【题型】证明题　【知识点】解析几何　【难度】medium
如图，已知$A(6,6\sqrt{3})$，$B(0,0)$，$C(12,0)$，直线$l:(k+\sqrt{3})x-y-2k=0$．

\vspace{0.2cm}
\noindent (1)证明直线$l$经过某一定点，并求此定点坐标；
\noindent (2)若直线$l$等分$\triangle ABC$的面积，求直线$l$的一般式方程；
\noindent (3)若$P(2,2\sqrt{3})$，李老师站在点$P$用激光笔照出一束光线，依次由$BC$（反射点为$K$）、$AC$（反射点为$I$）反射后，光斑落在$P$点，求入射光线$PK$的直线方程．

\vspace{0.2cm}
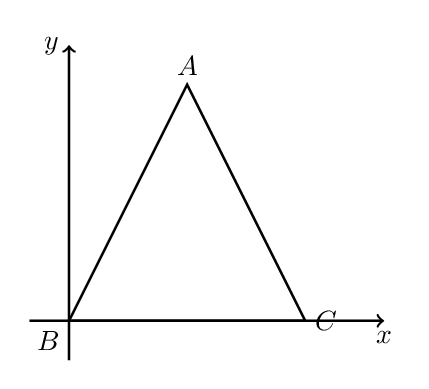
【解答】

\noindent \textbf{【答案】} (1)证明见解析，定点坐标为$\boldsymbol{(2,2\sqrt{3})}$；
\noindent (2)$\boldsymbol{\sqrt{3}x+17y-36\sqrt{3}=0}$；
\noindent (3)$boldsymbol{2x+\sqrt{3}y-10=0}$．

\vspace{0.2cm}
\noindent \textbf{【分析】} （1）整理得到$k(x-2)+(\sqrt{3}x-y)=0$，从而得到方程组，求出定点坐标；
\noindent （2）求出定点$P(2,2\sqrt{3})$在直线$AB$上，且$|AM|=8$，由$S_{\triangle AMD}=\dfrac{1}{2}S_{\triangle ABC}$得到$|AD|=\dfrac{3}{4}|AC|=9$，设出$D(x_0,y_0)$，由向量比例关系得到$D$点坐标，得到直线方程；
\noindent （3）作出辅助线，确定$P$关于$BC$和$AC$的对称点$P_1,P_2$，得到$k_{P_1P_2}=\dfrac{2\sqrt{3}}{3}$，由对称性得$k_{PK}=-\dfrac{2\sqrt{3}}{3}$，写成直线方程.

\vspace{0.2cm}
\noindent \textbf{【详解】} （1）直线$l:(k+\sqrt{3})x-y-2k=0$可化为$k(x-2)+(\sqrt{3}x-y)=0$，
令$\begin{cases} x-2=0 \\ \sqrt{3}x-y=0 \end{cases}$，解得$\begin{cases} x=2 \\ y=2\sqrt{3} \end{cases}$，故直线$l$经过的定点坐标为$(2,2\sqrt{3})$；

\vspace{0.2cm}
\noindent （2）因为$A(6,6\sqrt{3})$，$B(0,0)$，$C(12,0)$，所以$|AB|=|AC|=|BC|=12$，
由题意得直线$AB$方程为$y=\sqrt{3}x$，
故直线$l$经过的定点$M(2,2\sqrt{3})$在直线$AB$上，所以$|AM|=\sqrt{(6-2)^2+(6\sqrt{3}-2\sqrt{3})^2}=8$，
设直线$l$与$AC$交于点$D$，所以$S_{\triangle AMD}=\dfrac{1}{2}S_{\triangle ABC}$，
即$\dfrac{1}{2}|AM||AD|\sin A=\dfrac{1}{2}\times\dfrac{1}{2}\times|AB||AC|\sin A$，所以$|AD|=\dfrac{3}{4}|AC|=9$，

设$D(x_0,y_0)$，所以$\overrightarrow{AD}=\dfrac{3}{4}\overrightarrow{AC}$，即$(x_0-6,y_0-6\sqrt{3})=\dfrac{3}{4}(6,-6\sqrt{3})$，
所以$x_0=\dfrac{21}{2}$，$y_0=\dfrac{3\sqrt{3}}{2}$，所以$D\left(\dfrac{21}{2},\dfrac{3\sqrt{3}}{2}\right)$，
将$D$点坐标代入直线$l$的方程，解得$k=-\dfrac{18\sqrt{3}}{17}$，
所以直线$l$的方程为$\sqrt{3}x+17y-36\sqrt{3}=0$；

\vspace{0.2cm}
\noindent （3）设$P$关于$BC$的对称点$P_1(2,-2\sqrt{3})$，关于$AC$的对称点$P_2(m,n)$，
直线$AC$的方程为$\dfrac{y-0}{6\sqrt{3}-0}=\dfrac{x-12}{6-12}$，即$y=-\sqrt{3}(x-12)$，
直线$AC$的方程为$y=-\sqrt{3}(x-12)$，所以$\begin{cases} \dfrac{n-2\sqrt{3}}{m-2}\cdot(-\sqrt{3})=-1 \\ \dfrac{n+2\sqrt{3}}{2}=-\sqrt{3}\left(\dfrac{m+2}{2}-12\right) \end{cases}$，
解得$m=14,n=6\sqrt{3}$，所以$P_2(14,6\sqrt{3})$，

由题意得$P_1,K,I,P_2$四点共线，$k_{P_1P_2}=\dfrac{2\sqrt{3}}{3}$，由对称性得$k_{PK}=-\dfrac{2\sqrt{3}}{3}$，
所以入射光线$PK$的直线方程为$y-2\sqrt{3}=-\dfrac{2\sqrt{3}}{3}(x-2)$，
即$2x+\sqrt{3}y-10=0$．

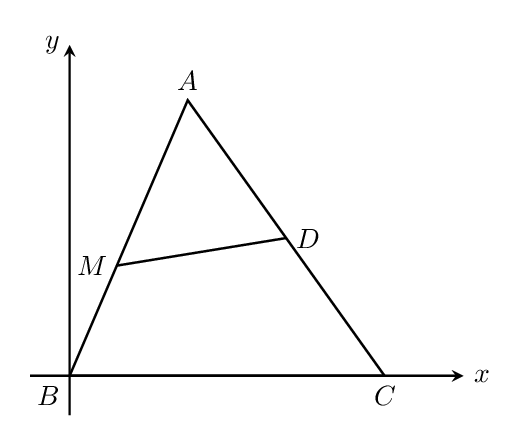
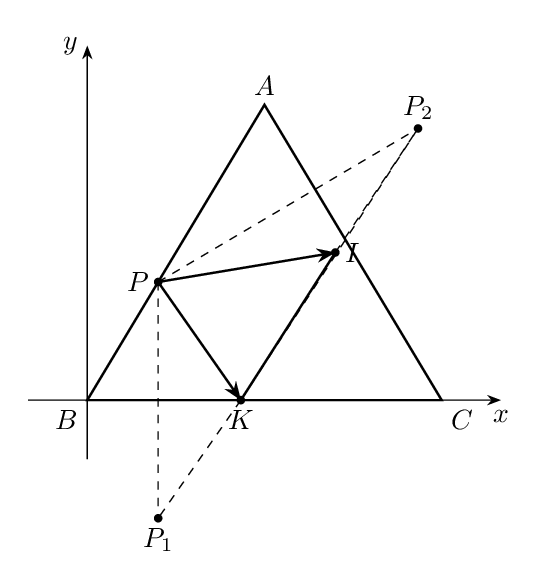